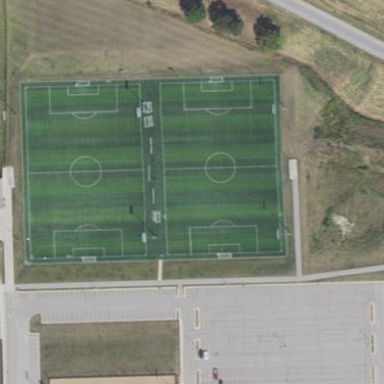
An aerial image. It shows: Soccer pitch for leisure land activities.